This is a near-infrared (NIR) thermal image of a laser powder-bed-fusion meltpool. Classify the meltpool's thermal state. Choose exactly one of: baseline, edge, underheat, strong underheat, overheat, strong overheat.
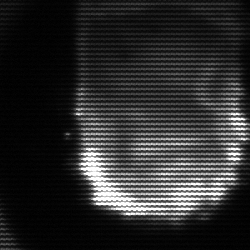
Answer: baseline